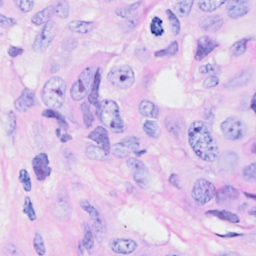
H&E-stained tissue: Breast